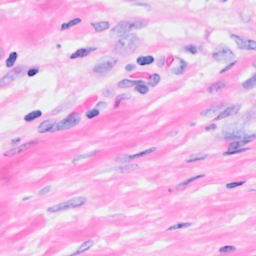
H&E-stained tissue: Breast